Interaction volume radius: 5 \u00c5
Interaction volume height: 50 \u00c5
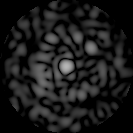
Disorder parameter: 0.8523